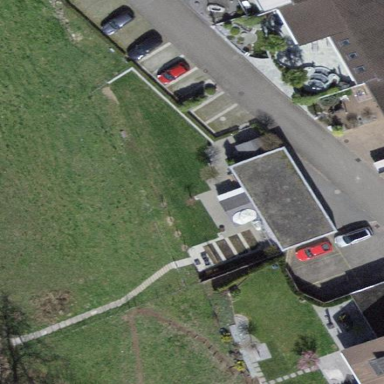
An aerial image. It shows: Group of garages.